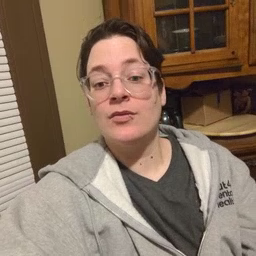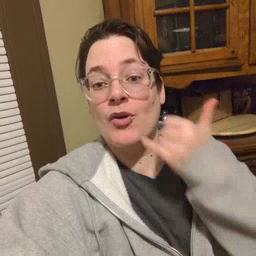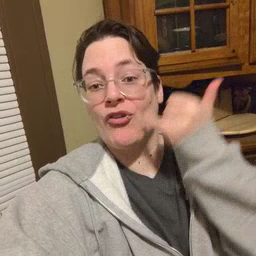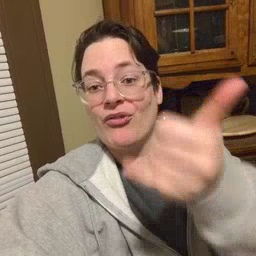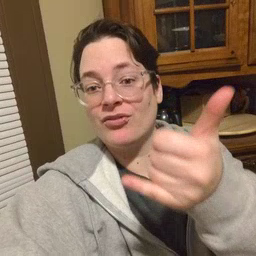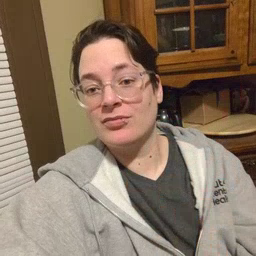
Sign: callonphone